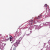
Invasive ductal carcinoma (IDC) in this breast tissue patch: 0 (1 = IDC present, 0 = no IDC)